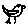
Label: bird